Question: We are seeing some issues with our indexer throwing an error every other time it tries to run the indexer on our data-source. Our indexer runs on a schedule and we have Sql server "Change Tracking" turned ON for db and the table that we use for indexing. The indexer runs successfully every other time which is strange. I will attach a picture to show you the indexer status page. The odd thing is it shows an error saying:
"Indexing was stopped because the data source has no change detection policy and corresponding quota of 100000 documents has been reached. To index more documents please add a change detection policy".
So like I mentioned we have the "Change detection policy" set (Change Tracking is ON) and indexer running on a schedule. And it works every other time. We are on a "standard" billing tier so we do not have a quota "100000". We believe that this error might also be contributing to our counts in the index data-source and index table not to match. The indexer is NOT deleting the ID that have been removed from our source table.
I have attached an image to show the status page of our indexer. Please help! We have launched our search and are seeing issues pretty late in the game.
Thanks in advance and let me know if you need any more info.

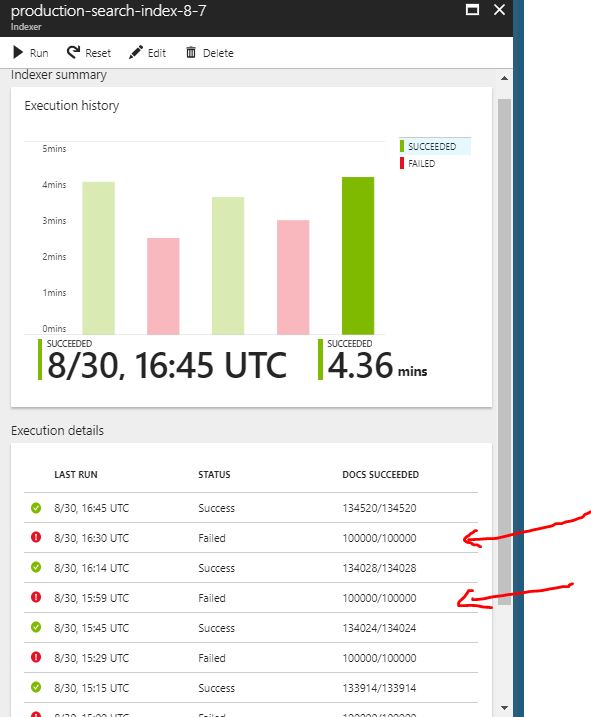
Answer: It's not enough to enable change tracking on the SQL side. You also need to set up an Integrated Change Tracking policy on your Azure Search datasource. This is described in the <URL>